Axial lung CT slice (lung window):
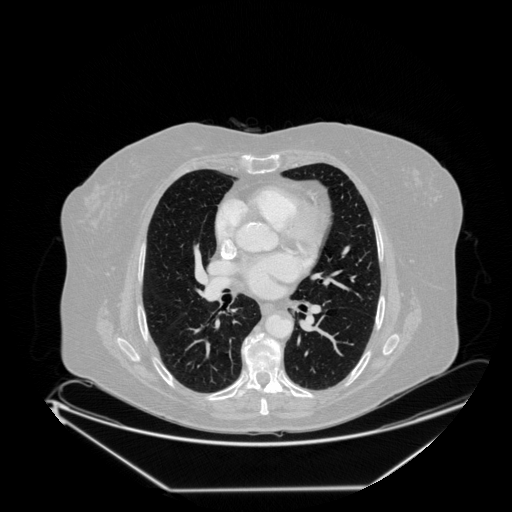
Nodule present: no